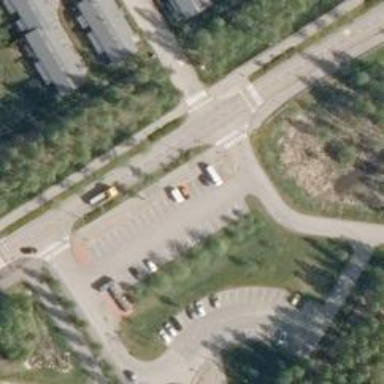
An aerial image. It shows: Crossing on asphalt cycleway.